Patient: sex M, age 65
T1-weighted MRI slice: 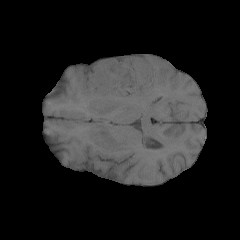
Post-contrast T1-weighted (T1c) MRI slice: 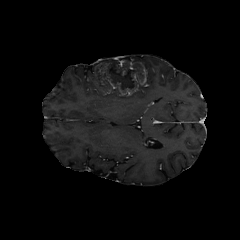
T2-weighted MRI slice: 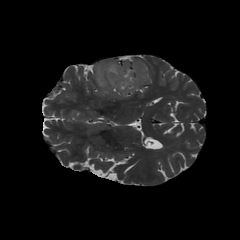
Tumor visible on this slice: yes
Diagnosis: Glioblastoma, IDH-wildtype
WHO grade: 4